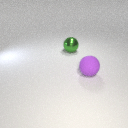
large purple rubber sphere in front of large green metal sphere